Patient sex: F
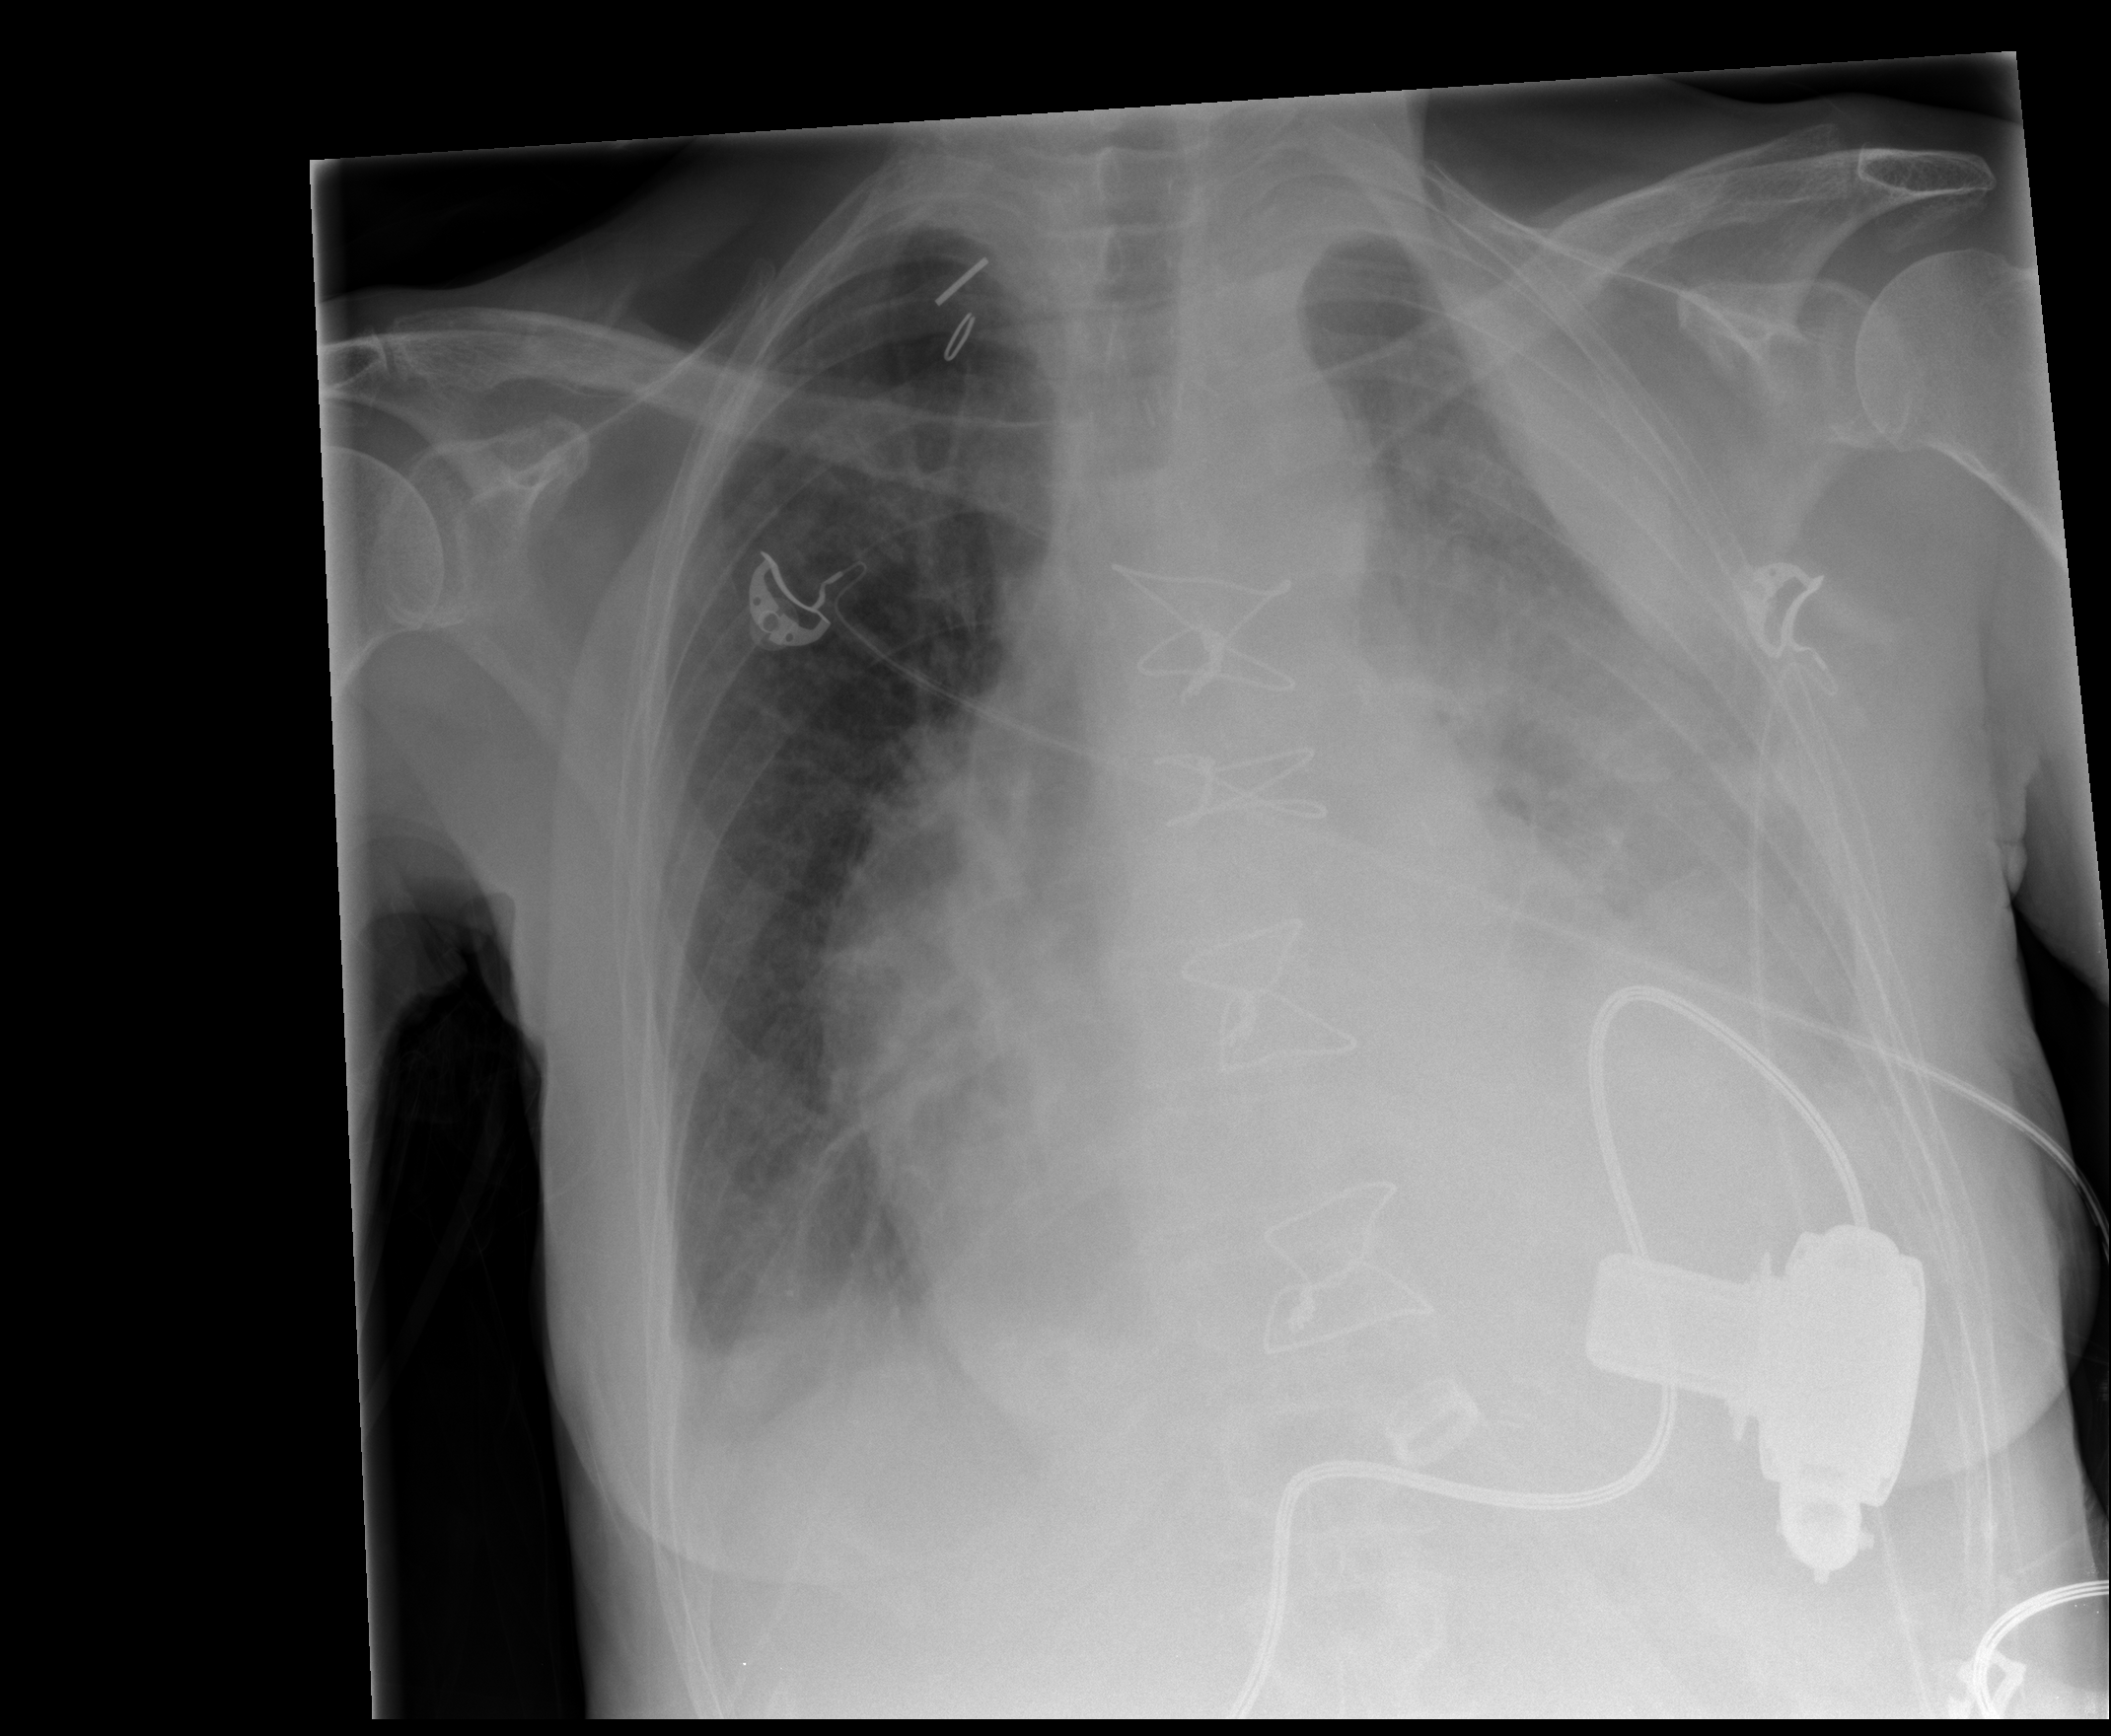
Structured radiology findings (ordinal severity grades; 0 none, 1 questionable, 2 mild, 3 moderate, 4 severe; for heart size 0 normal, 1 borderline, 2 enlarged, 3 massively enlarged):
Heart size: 3
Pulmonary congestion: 2
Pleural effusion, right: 2
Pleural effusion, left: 3
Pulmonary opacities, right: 0
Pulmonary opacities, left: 0
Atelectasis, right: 0
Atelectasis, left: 2